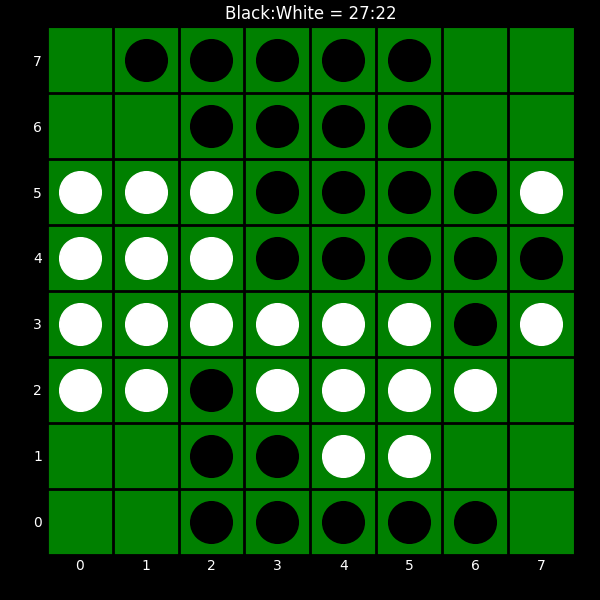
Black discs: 27
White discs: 22